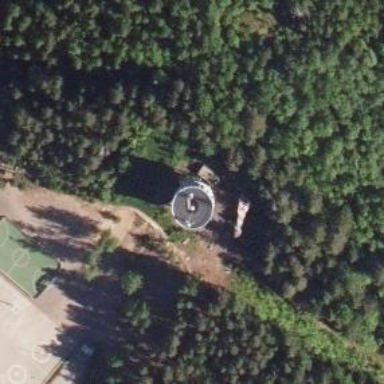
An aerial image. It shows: Mast tower used for communication.